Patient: sex F, age 56
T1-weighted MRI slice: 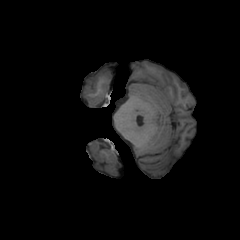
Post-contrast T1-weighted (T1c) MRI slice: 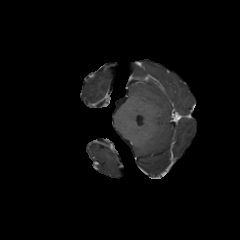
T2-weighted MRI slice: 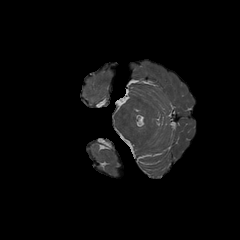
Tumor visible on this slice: no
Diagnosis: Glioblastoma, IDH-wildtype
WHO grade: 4